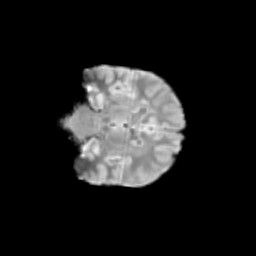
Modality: T2w
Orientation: coronal
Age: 13
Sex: female
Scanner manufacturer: siemens
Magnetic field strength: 3 T
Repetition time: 3.8 s
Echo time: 0.07 s